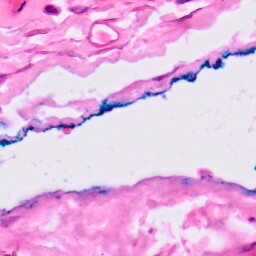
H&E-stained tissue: Lung